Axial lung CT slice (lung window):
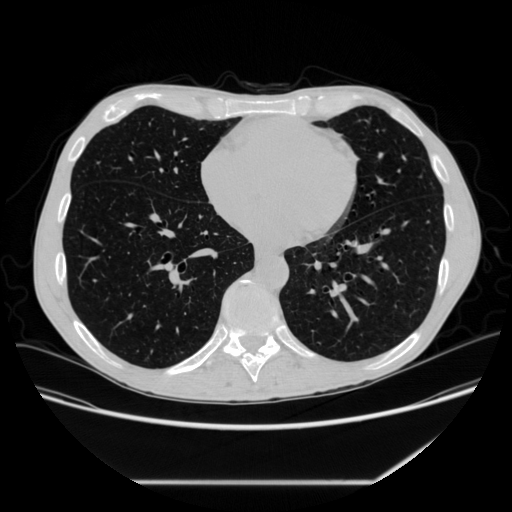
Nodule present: no